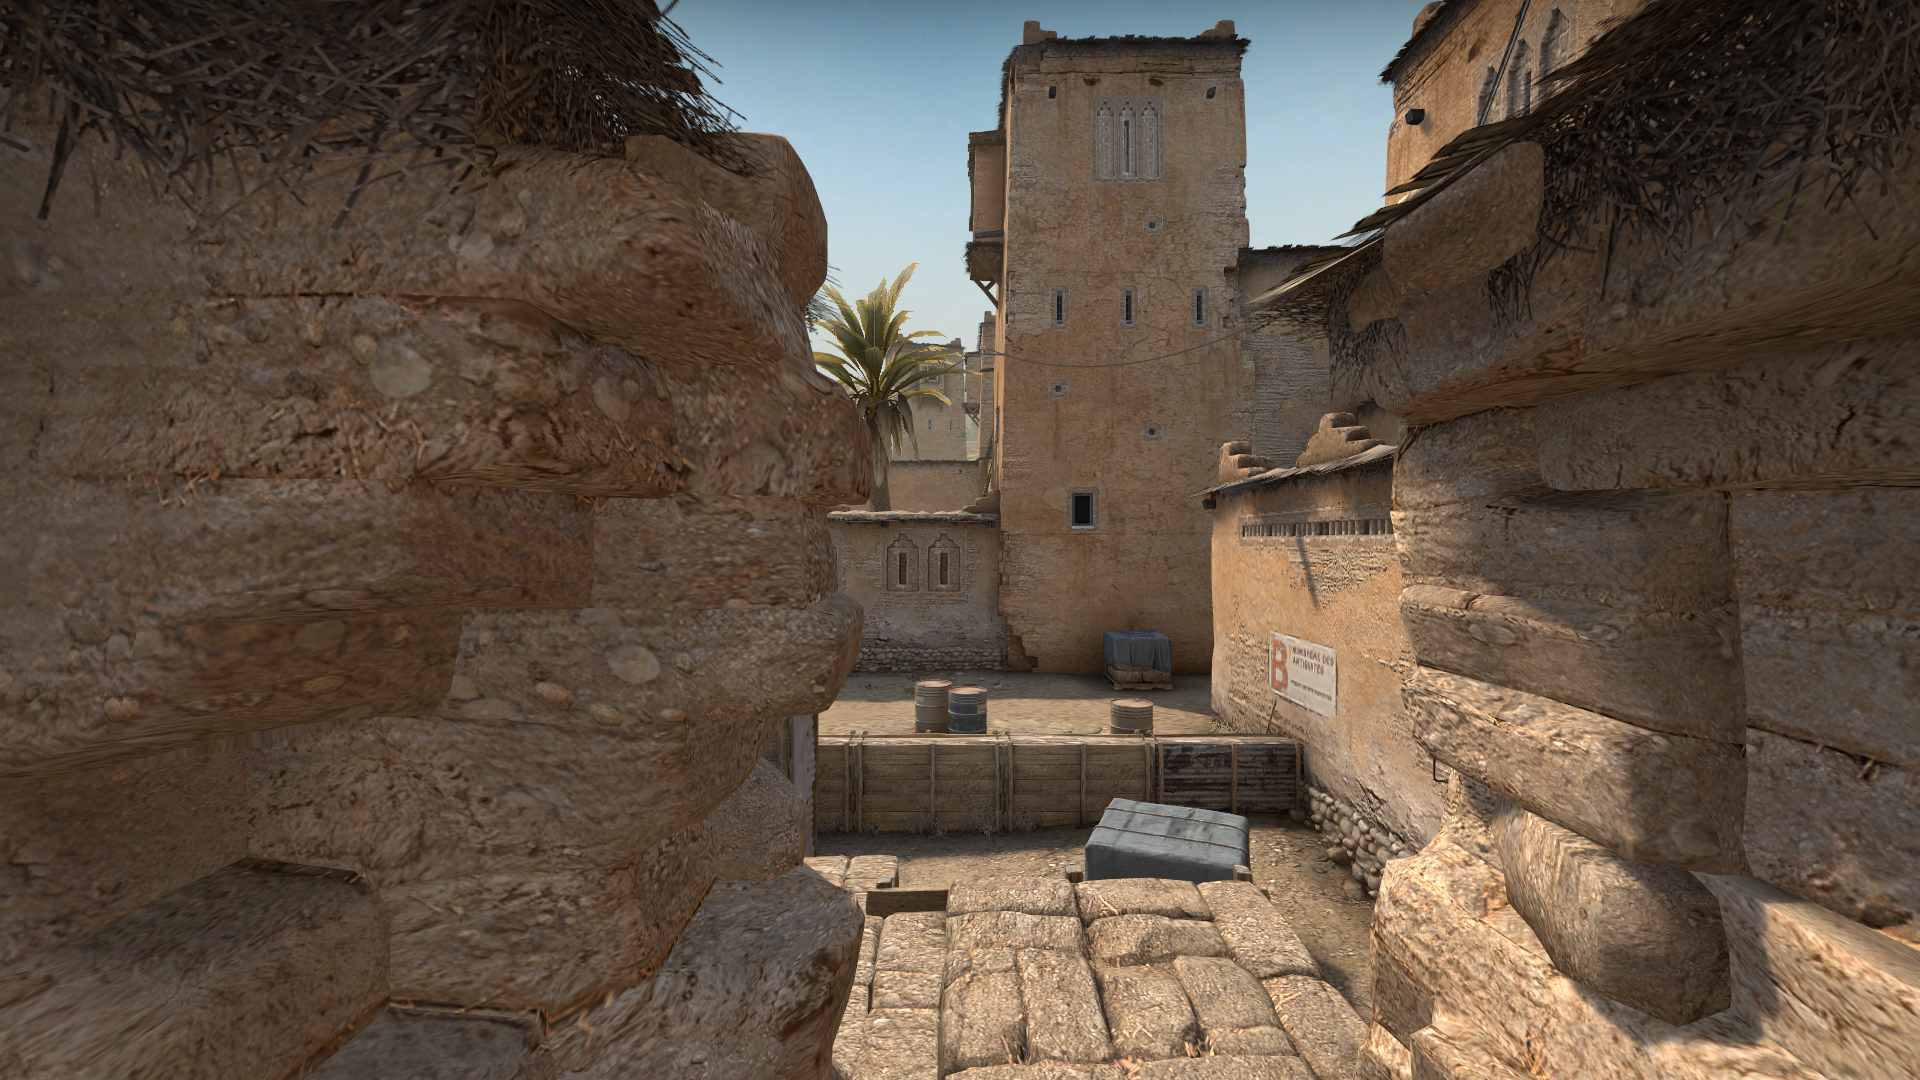
Map: de_dust2